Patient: sex M, age 36
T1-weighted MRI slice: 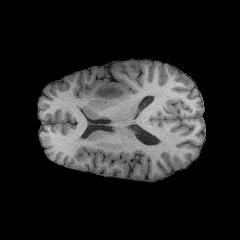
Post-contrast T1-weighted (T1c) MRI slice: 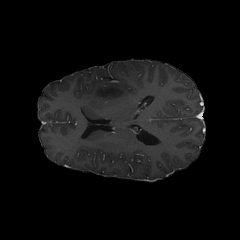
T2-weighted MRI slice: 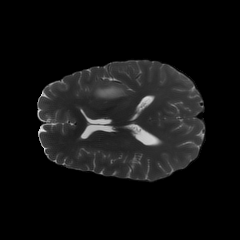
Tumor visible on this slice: yes
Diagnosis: Astrocytoma, IDH-mutant
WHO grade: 3